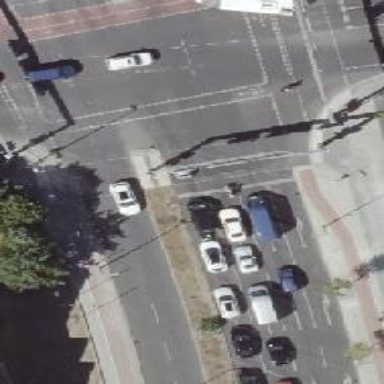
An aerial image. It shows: Footway that serves as traffic island.